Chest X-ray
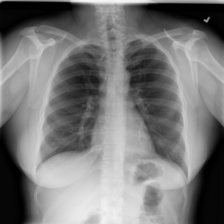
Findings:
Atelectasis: negative
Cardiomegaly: negative
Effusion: negative
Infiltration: negative
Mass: negative
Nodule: negative
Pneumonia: negative
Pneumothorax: negative
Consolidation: negative
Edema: negative
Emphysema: negative
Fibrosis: negative
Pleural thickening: negative
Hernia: negative